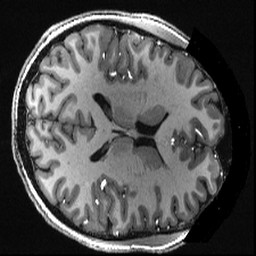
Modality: T1w
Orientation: axial
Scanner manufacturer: siemens
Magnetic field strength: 6.98 T
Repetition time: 2.6 s
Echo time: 0.00343 s